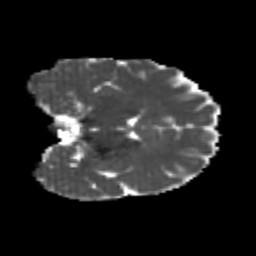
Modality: MD
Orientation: coronal
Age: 20
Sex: female
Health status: healthy
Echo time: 0.074 s